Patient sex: F
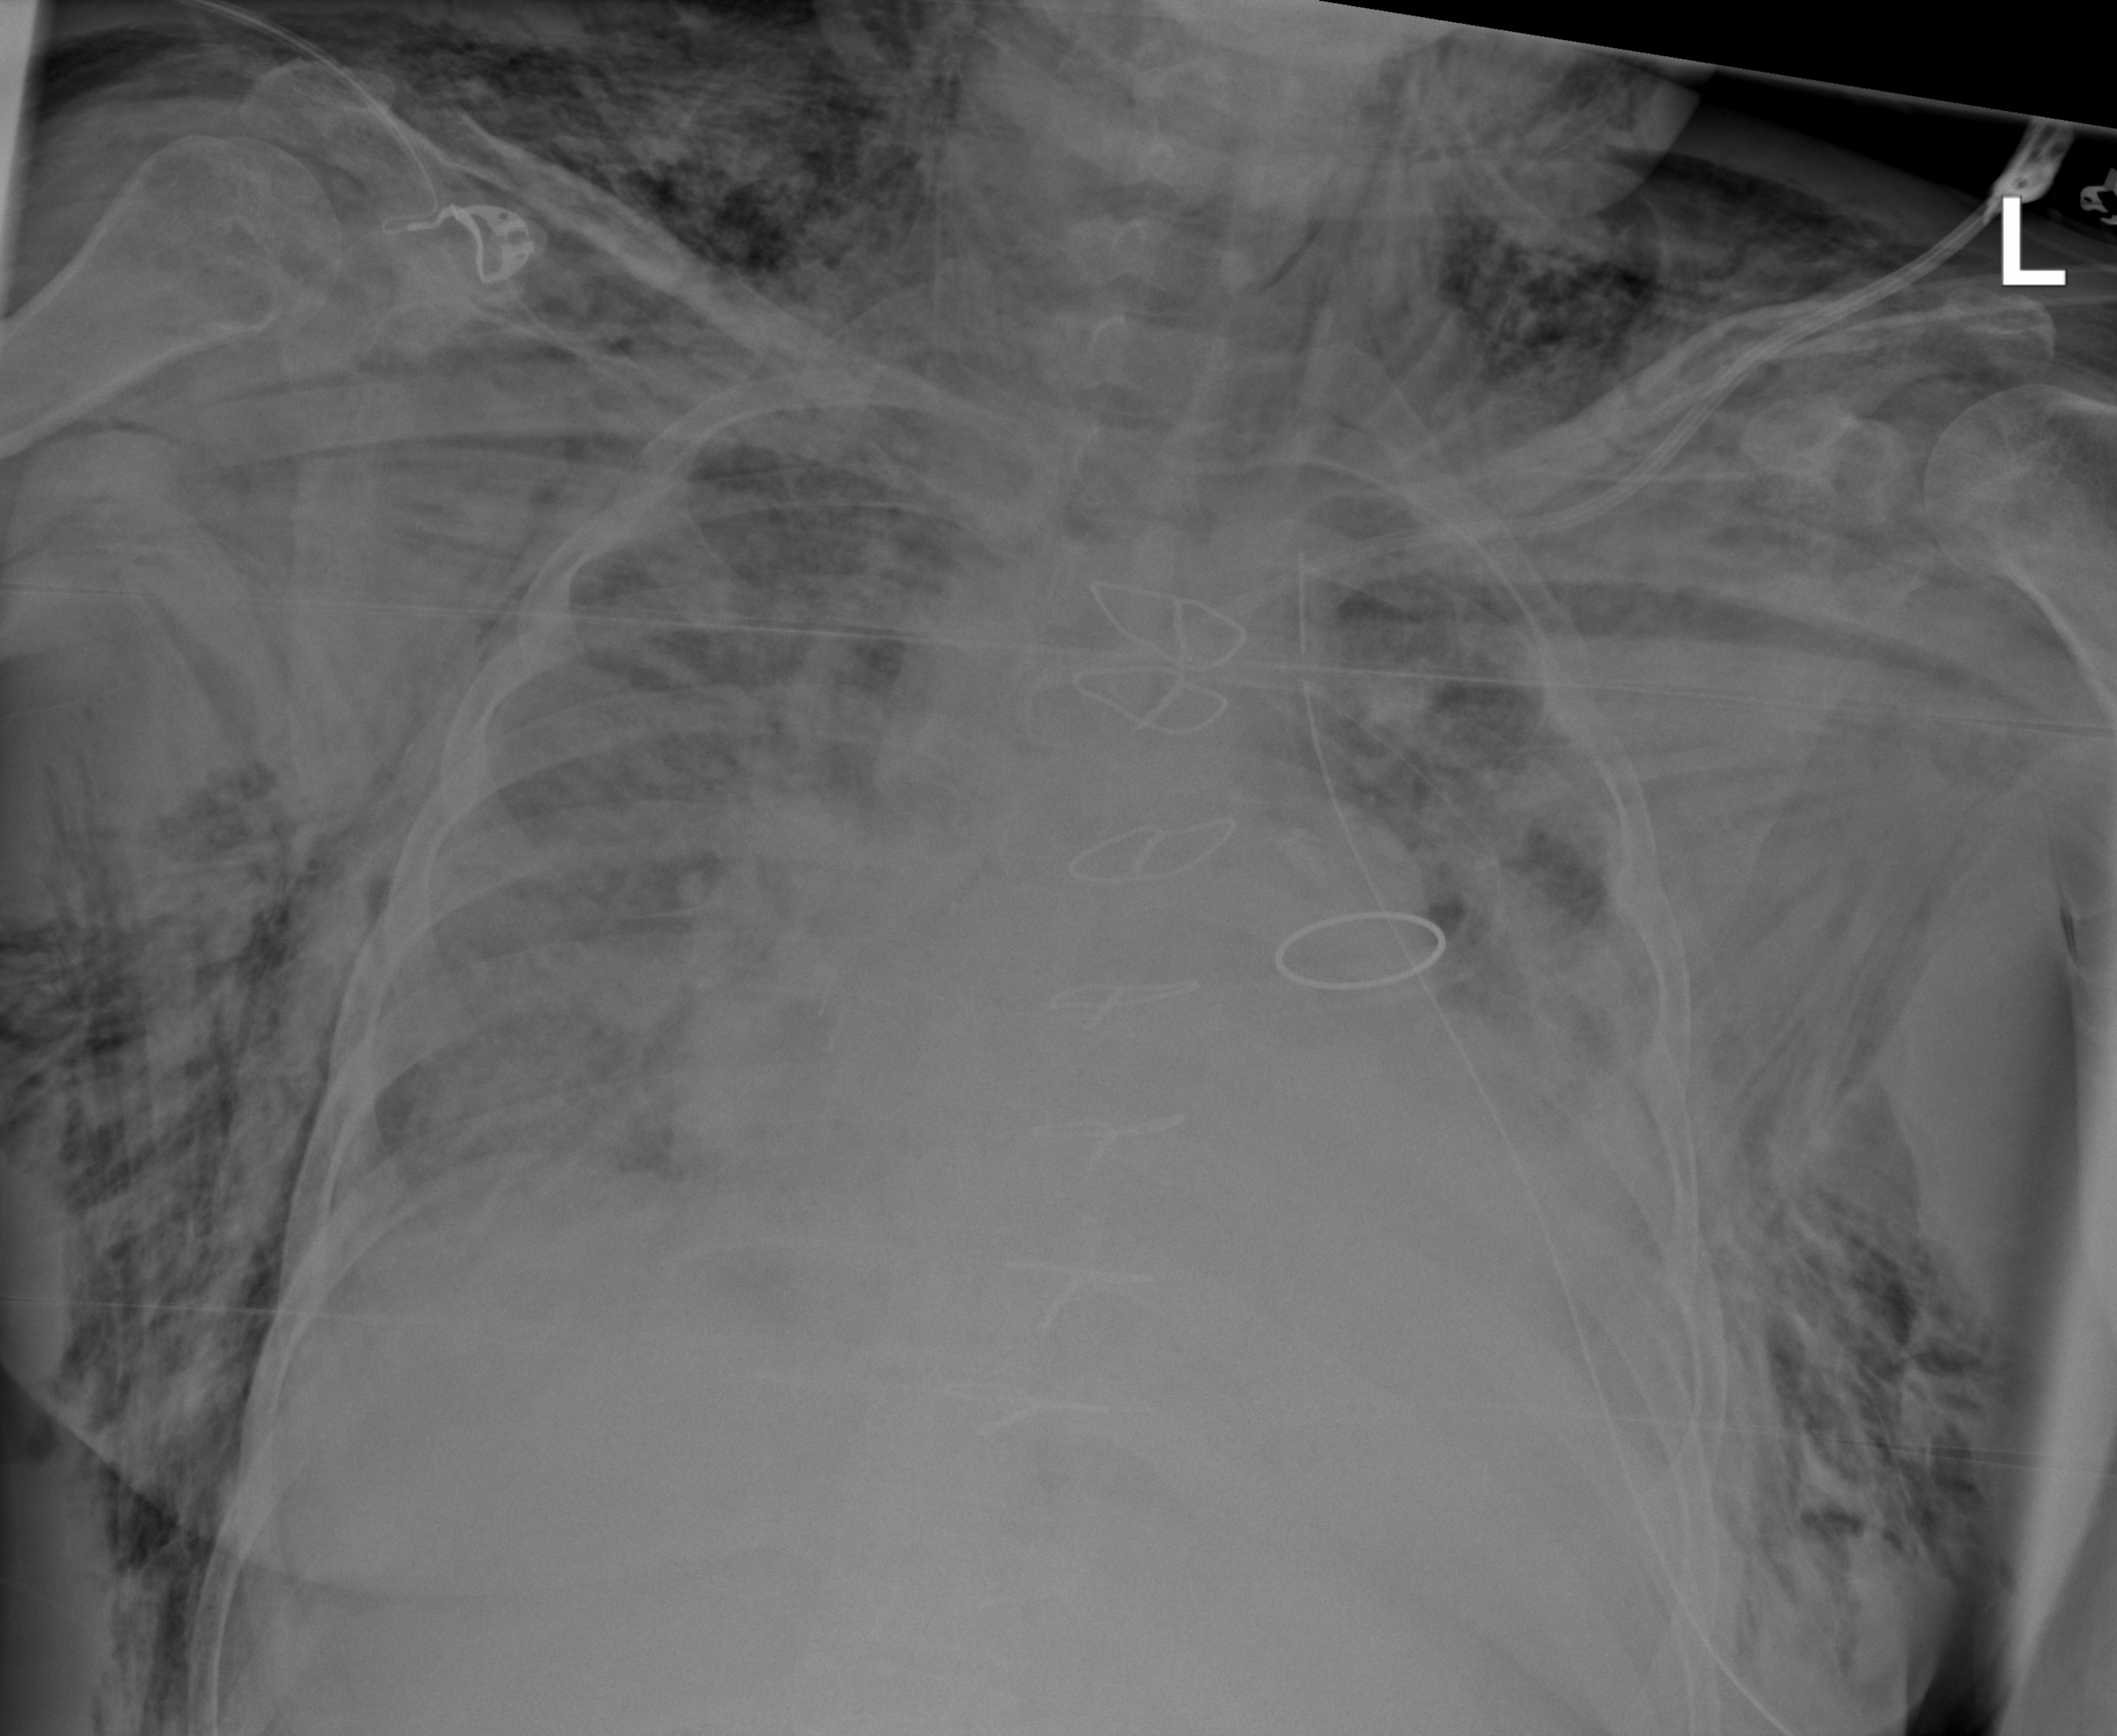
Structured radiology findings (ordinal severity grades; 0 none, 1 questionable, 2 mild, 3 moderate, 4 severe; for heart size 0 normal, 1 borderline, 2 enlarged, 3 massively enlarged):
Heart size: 3
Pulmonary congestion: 3
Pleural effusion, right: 0
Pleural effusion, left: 0
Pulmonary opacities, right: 2
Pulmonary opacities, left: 2
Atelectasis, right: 2
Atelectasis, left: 3